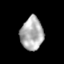
Tissue: prostate
Cell type: T cells
Senescence score: 0.3046
Nuclear area (px): 729
Mean DAPI intensity: 175.642